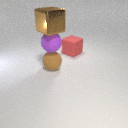
large brown rubber sphere below large brown metal cube